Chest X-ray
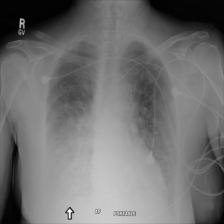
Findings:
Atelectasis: negative
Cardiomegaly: negative
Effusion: negative
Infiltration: negative
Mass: negative
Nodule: negative
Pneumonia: negative
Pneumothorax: negative
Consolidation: negative
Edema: negative
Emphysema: negative
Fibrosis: negative
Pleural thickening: negative
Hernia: negative